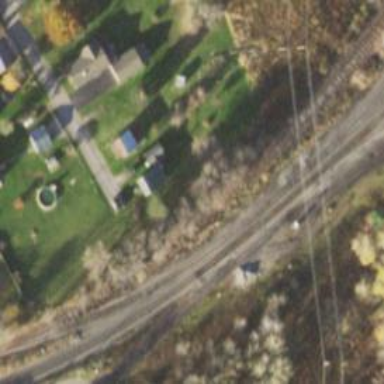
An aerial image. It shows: Railway track.